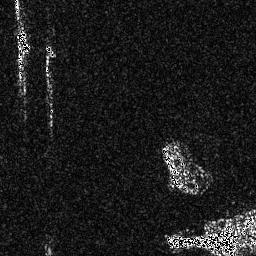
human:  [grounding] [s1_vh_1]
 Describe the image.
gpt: In the satellite image, there is  <ref>2 small ship </ref> <box>[[5, 10, 11, 20, 0], [16, 16, 21, 22, 0]]</box> located at top left.